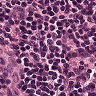
Metastatic tissue present: no